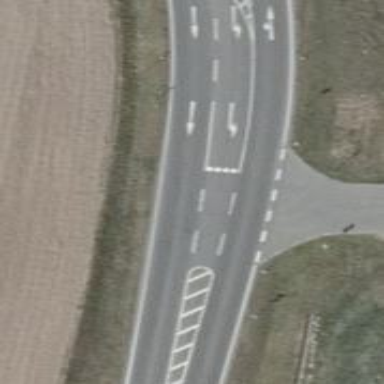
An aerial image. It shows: Primary road with asphalt surface.